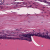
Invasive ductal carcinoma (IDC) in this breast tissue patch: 0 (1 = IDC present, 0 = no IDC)